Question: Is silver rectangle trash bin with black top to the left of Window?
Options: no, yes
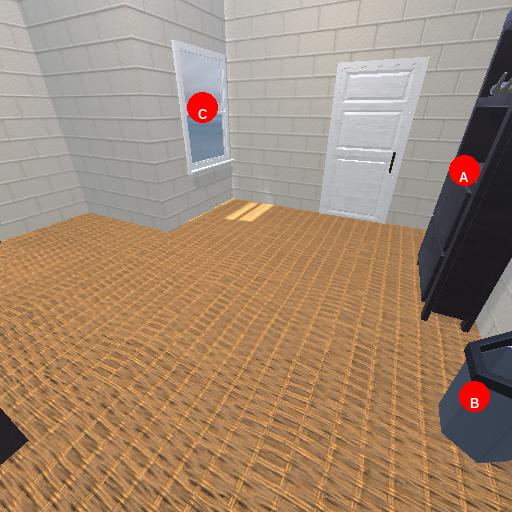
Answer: no